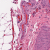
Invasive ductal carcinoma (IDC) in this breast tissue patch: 0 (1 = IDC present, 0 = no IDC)